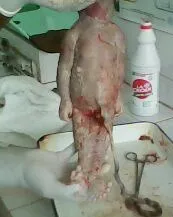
Complete morphological view showing distended abdomen, fused lower limbs and maceration around the neck.
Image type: medical_photograph (skin_photograph)